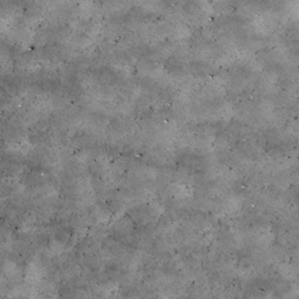
Label: non_frost